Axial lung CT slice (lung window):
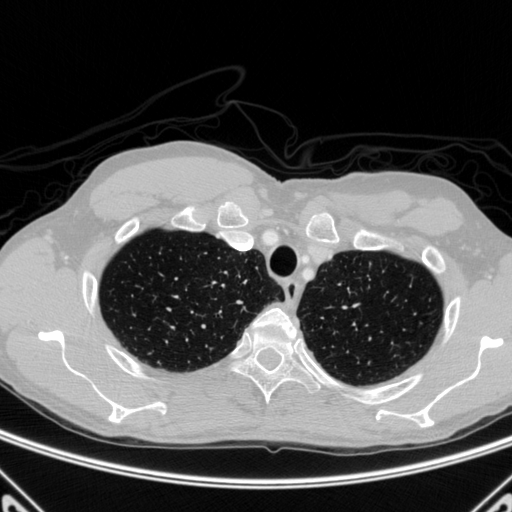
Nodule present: no